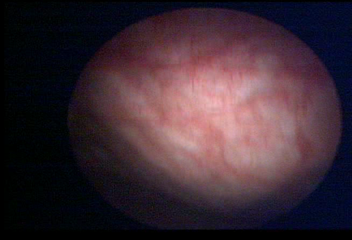
Modality: WLC
Class: Normal mucosa
Bladder cancer association: No